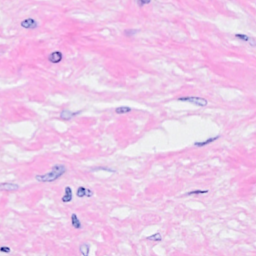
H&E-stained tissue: Breast